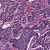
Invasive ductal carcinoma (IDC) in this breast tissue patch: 1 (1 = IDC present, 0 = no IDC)